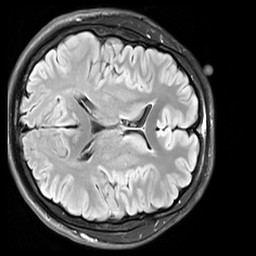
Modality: FLAIR
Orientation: axial
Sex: male
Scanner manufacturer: siemens
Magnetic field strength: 3 T
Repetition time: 10 s
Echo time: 0.09 s